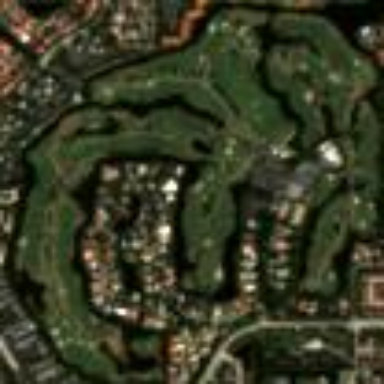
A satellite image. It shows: Golf course surrounded by greenery.